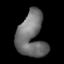
Tissue: skin
Cell type: Others
Senescence score: 0.7856
Nuclear area (px): 1200
Mean DAPI intensity: 111.558